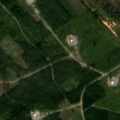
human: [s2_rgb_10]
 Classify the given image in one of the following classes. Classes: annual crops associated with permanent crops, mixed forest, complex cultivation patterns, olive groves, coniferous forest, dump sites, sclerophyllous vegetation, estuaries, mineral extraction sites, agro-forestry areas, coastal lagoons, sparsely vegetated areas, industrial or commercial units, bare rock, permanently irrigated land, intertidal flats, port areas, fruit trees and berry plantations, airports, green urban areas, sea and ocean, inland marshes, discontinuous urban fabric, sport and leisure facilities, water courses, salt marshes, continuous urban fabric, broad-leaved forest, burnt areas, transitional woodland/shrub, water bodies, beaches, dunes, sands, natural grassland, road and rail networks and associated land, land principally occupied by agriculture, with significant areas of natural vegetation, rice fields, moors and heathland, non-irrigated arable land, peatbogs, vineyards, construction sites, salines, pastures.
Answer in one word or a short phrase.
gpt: coniferous forest, mixed forest, transitional woodland/shrub